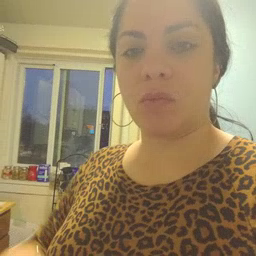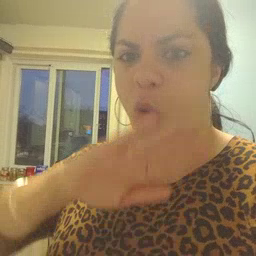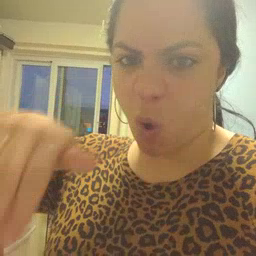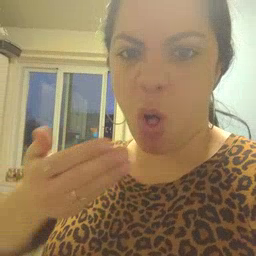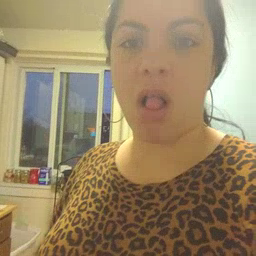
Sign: all